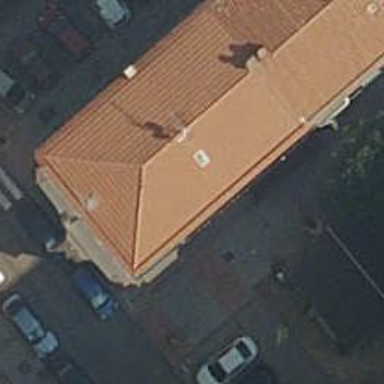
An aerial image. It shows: Pub.